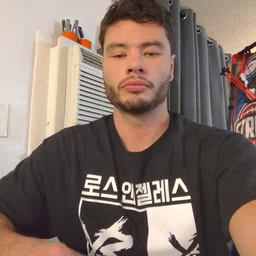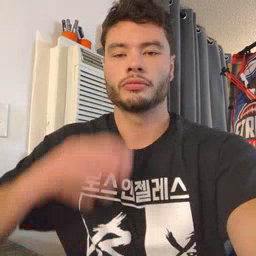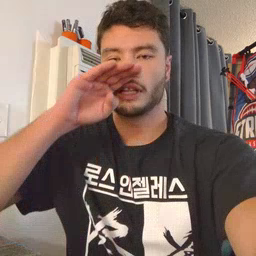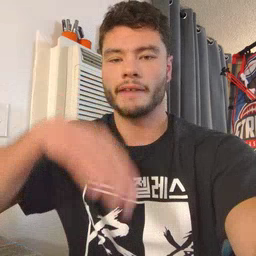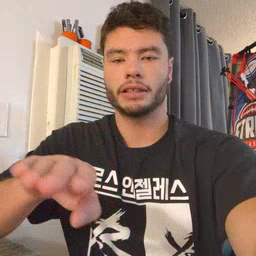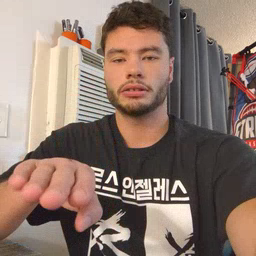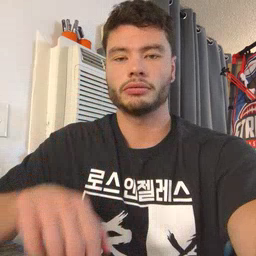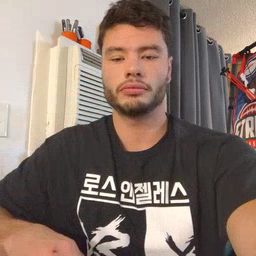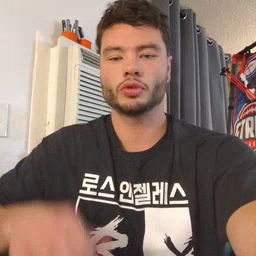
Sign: elephant